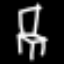
Label: chair